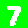
Digit: 7